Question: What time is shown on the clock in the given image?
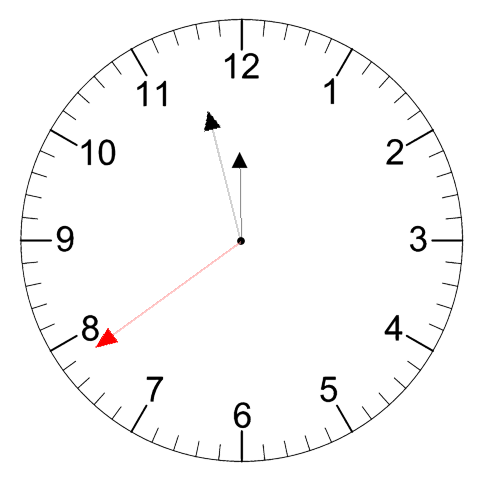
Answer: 11:57:39